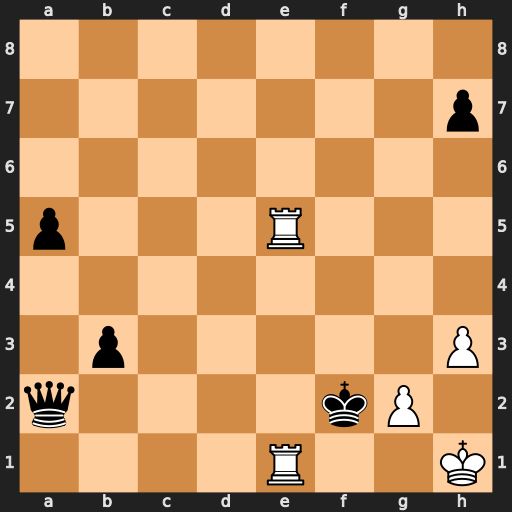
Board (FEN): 8/7p/8/p3R3/8/1p5P/q4kP1/4R2K
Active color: w
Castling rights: -
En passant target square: -
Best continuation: Kh2 Qc2 R1e3 Qd1 Rf3+ Qxf3 gxf3 a4 Rb5